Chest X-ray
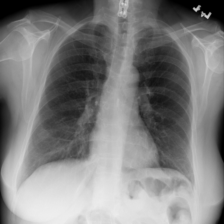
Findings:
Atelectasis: negative
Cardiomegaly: negative
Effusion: negative
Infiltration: negative
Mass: negative
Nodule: negative
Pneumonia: negative
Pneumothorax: negative
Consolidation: negative
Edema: negative
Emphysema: negative
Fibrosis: negative
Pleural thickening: negative
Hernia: negative